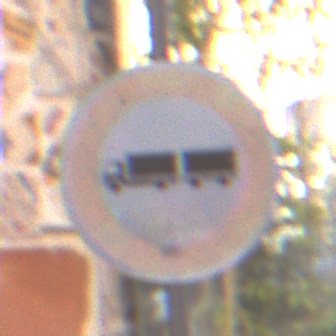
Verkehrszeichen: VerbotLastkraftwagenMitAnhaenger
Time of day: MorningAfternoon
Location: Outdoor (Urban)
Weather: Clear
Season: NotSpecified
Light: Natural